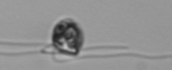
Label: flagellate_morphotype1